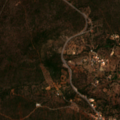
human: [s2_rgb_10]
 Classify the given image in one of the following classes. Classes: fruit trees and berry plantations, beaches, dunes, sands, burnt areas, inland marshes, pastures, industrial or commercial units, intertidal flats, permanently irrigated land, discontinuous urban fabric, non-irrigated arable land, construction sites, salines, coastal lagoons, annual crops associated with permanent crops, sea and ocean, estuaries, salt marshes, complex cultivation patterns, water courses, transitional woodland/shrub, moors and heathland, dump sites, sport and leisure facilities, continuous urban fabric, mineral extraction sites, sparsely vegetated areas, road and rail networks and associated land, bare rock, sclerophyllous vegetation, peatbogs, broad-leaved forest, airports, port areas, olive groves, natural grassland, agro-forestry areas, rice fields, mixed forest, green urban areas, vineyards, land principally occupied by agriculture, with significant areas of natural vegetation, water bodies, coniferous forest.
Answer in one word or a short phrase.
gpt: olive groves, sclerophyllous vegetation